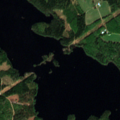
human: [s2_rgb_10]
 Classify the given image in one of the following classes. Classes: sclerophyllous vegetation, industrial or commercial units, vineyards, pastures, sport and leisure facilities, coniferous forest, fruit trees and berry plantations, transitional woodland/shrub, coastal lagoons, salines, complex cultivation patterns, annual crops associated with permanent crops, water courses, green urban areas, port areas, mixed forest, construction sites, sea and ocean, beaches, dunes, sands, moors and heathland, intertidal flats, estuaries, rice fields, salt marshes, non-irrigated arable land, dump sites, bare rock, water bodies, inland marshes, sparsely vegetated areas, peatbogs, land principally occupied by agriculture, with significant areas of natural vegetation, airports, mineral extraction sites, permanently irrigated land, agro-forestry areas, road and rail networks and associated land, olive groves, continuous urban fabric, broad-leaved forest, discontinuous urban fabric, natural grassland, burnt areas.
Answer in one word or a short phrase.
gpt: land principally occupied by agriculture, with significant areas of natural vegetation, broad-leaved forest, coniferous forest, mixed forest, water bodies